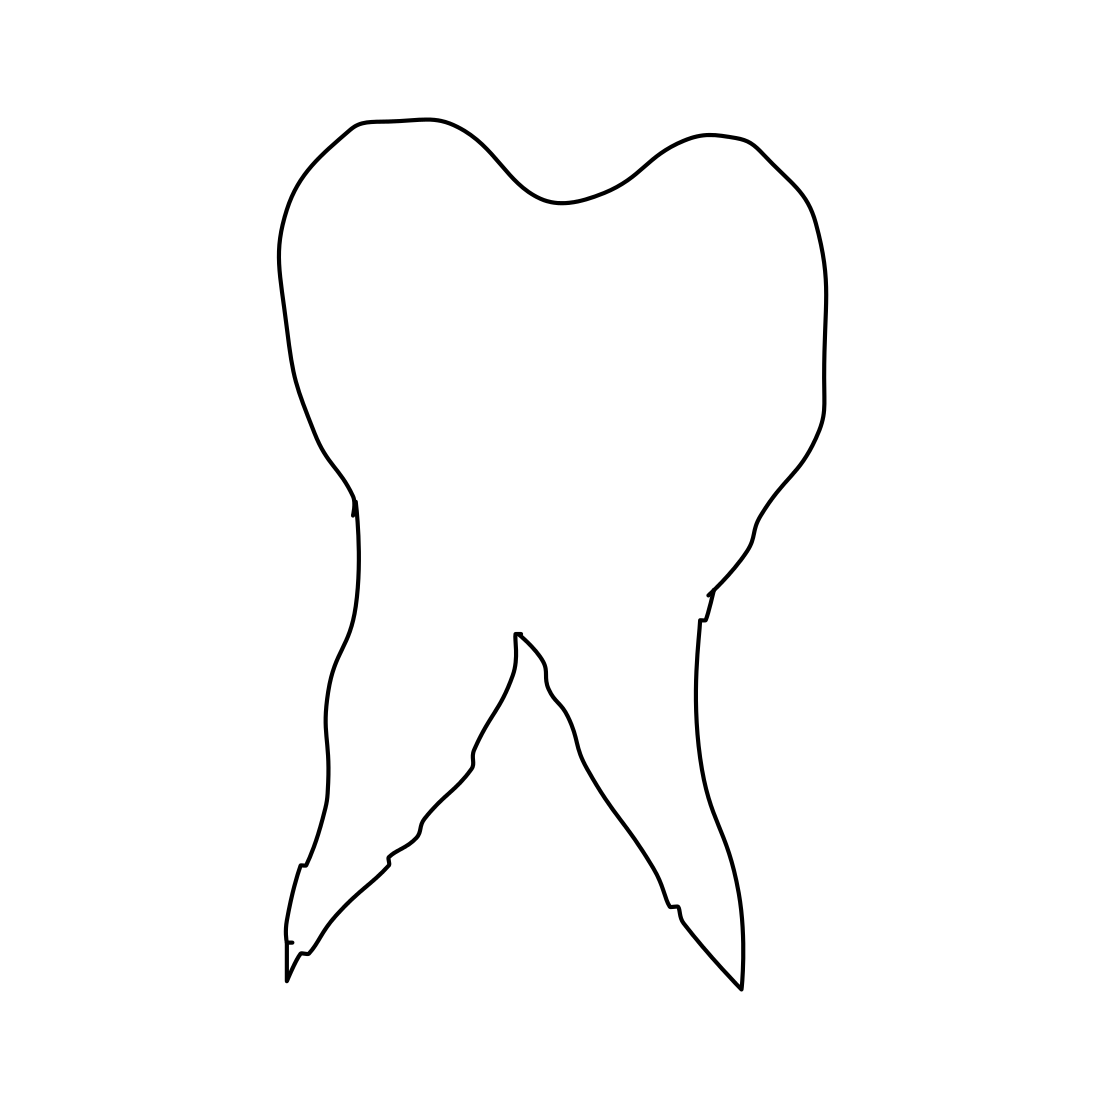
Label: tooth